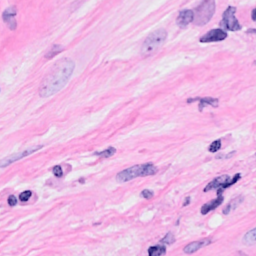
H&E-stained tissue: Breast